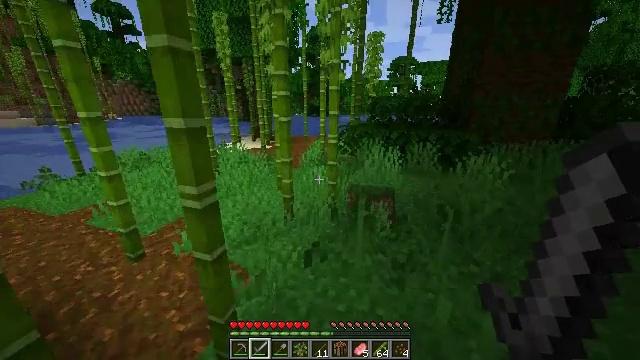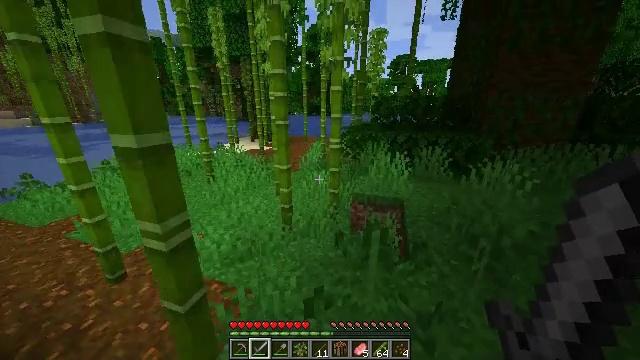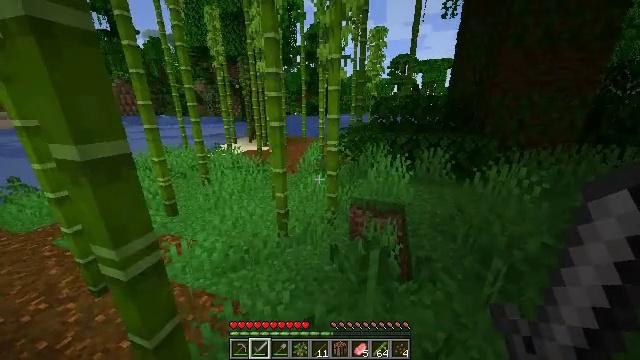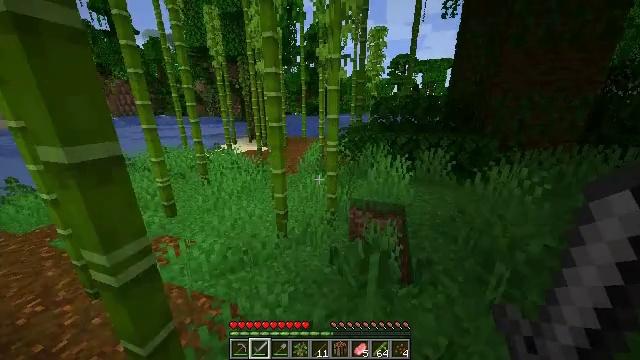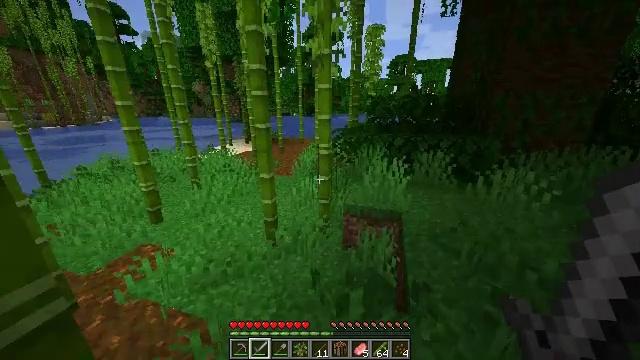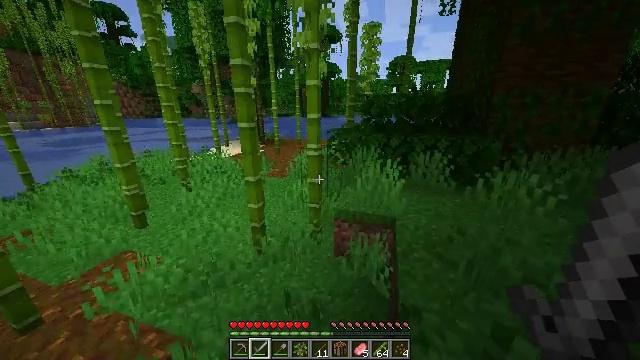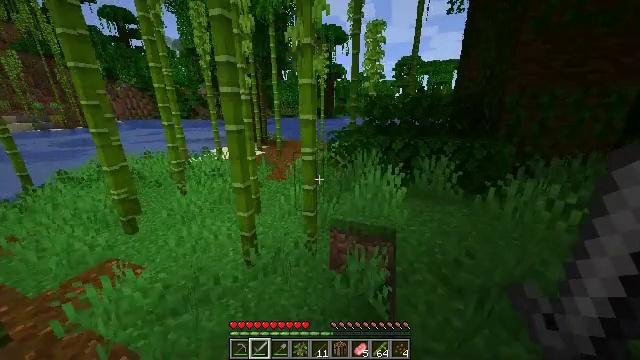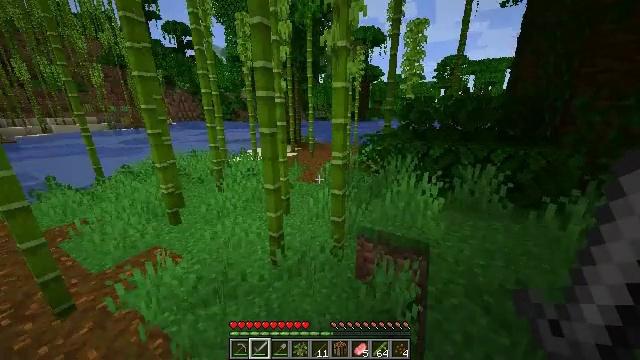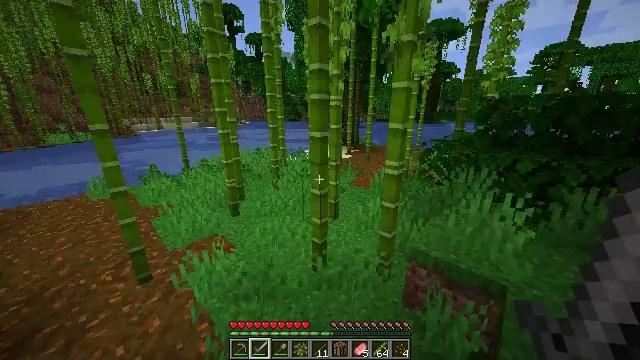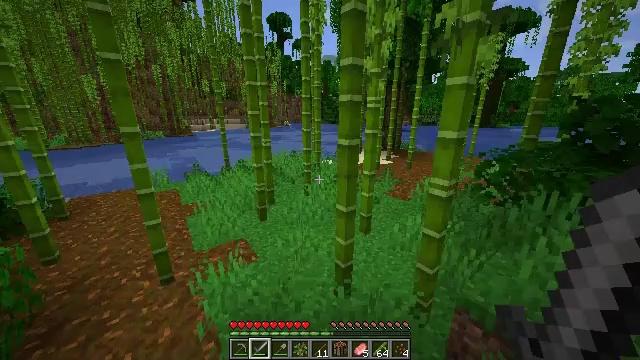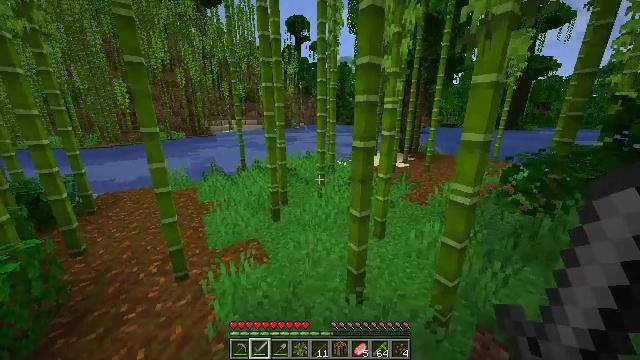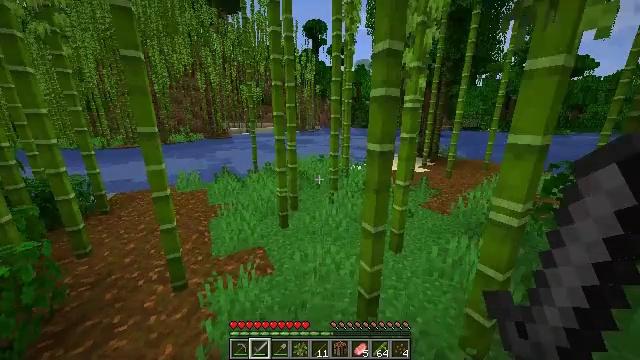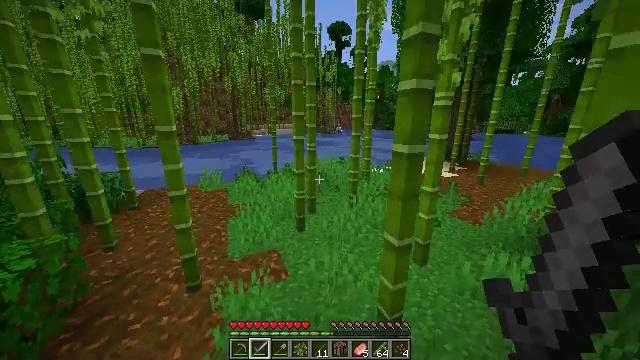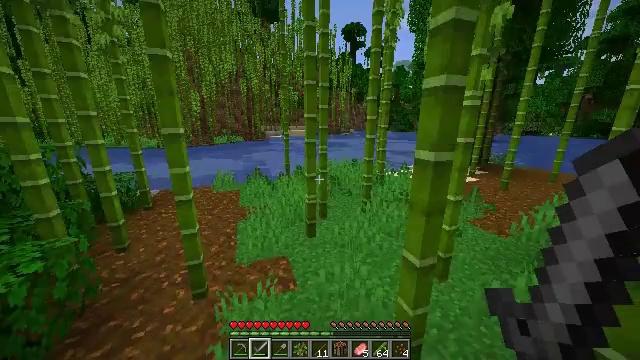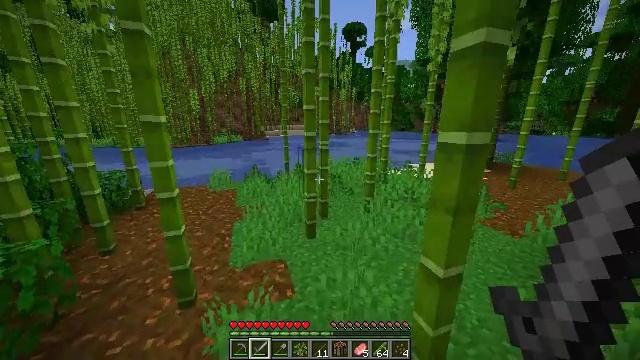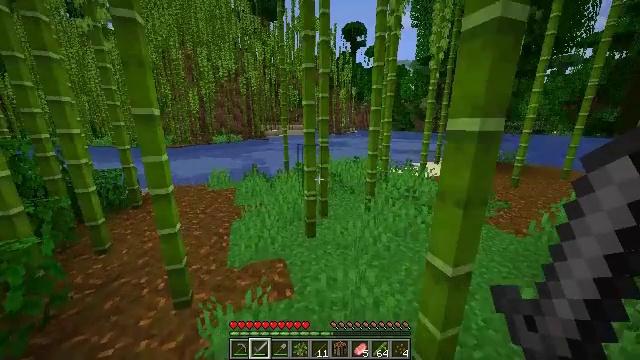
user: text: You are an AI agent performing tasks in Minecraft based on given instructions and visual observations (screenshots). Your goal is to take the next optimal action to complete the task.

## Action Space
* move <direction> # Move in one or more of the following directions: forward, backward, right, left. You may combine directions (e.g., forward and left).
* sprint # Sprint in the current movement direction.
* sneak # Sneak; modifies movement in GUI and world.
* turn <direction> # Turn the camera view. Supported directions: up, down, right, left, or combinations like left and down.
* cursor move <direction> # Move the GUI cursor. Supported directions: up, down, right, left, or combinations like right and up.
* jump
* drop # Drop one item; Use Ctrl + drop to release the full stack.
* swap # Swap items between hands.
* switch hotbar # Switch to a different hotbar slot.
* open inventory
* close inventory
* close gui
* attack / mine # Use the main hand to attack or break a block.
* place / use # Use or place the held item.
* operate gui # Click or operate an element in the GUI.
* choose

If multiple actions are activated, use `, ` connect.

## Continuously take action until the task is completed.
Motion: motion action
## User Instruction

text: Break the melon to get slices.
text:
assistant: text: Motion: move forward, sprint
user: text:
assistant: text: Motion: move forward and move right, sprint
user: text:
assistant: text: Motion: move forward and move right, sprint
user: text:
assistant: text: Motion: move forward and move right, sprint
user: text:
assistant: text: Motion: move forward and move right, sprint
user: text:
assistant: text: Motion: move forward, sprint, turn left
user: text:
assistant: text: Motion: move forward, sprint, turn left
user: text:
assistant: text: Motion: move forward, sprint, turn left
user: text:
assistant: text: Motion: move forward, sprint, turn left
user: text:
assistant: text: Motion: move forward, sprint, turn left
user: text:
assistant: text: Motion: move forward, sprint, turn left
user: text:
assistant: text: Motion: move forward, sprint, turn left
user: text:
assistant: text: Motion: move forward, sprint, turn left
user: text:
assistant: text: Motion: move forward, sprint
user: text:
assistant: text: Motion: move forward, sprint
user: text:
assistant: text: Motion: move forward, sprint
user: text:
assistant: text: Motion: move forward, sprint
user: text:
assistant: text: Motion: move forward, sprint
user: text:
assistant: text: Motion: move forward, sprint
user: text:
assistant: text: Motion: move forward, sprint, turn left
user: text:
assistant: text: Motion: move forward, sprint, turn left
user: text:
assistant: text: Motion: move forward, sprint, turn left
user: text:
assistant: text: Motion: move forward, sprint, turn left
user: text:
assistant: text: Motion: move forward, sprint, turn left
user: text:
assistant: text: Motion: move forward, sprint, turn left
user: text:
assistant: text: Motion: move forward, sprint
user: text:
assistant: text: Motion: move forward, sprint
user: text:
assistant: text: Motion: move forward, sprint
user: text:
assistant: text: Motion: move forward, sprint
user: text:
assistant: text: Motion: move forward, sprint